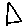
Label: triangle